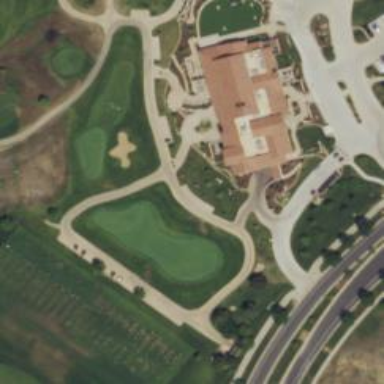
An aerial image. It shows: Track noted as Golf Cart path.